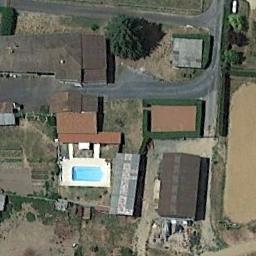
Label: residential